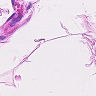
Metastatic tissue present: no